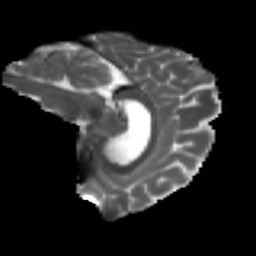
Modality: T2w
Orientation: sagittal
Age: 29
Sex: female
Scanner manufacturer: ge
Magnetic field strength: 3 T
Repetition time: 7.8 s
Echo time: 0.0606 s